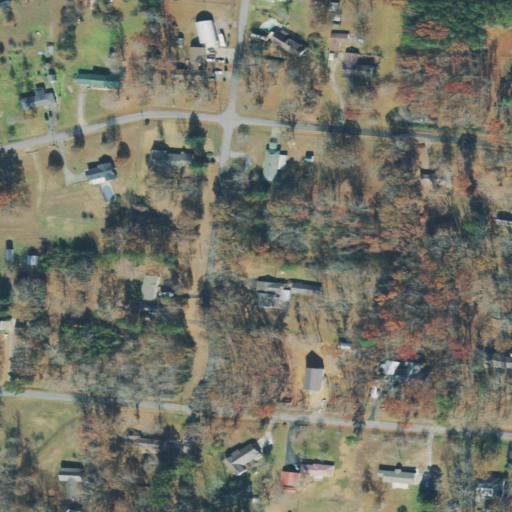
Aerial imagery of ridge(s) in Tennessee named Pea Ridge containing deciduous forest, pasture, open development, low intensity development, evergreen forest, and mixed forest